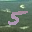
Label: 5